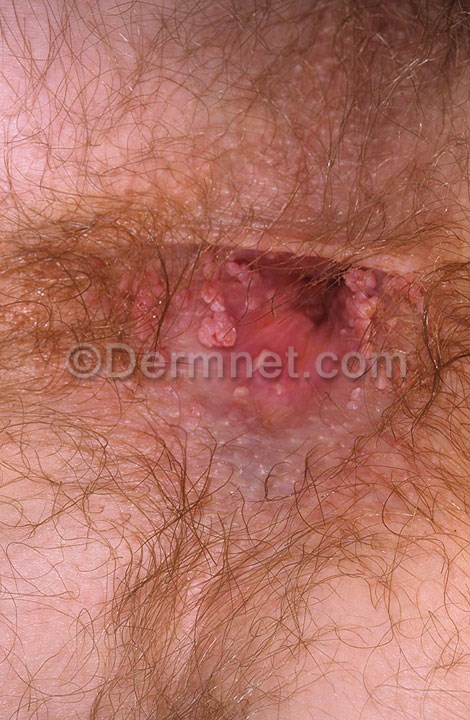
Disease: Herpes HPV and other STDs Photos